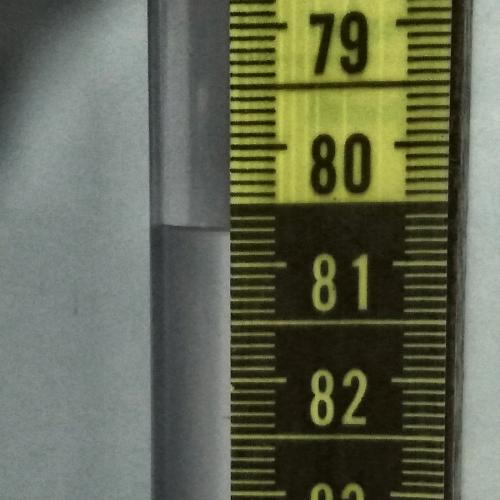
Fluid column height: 80.7 cm